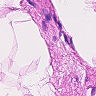
Metastatic tissue present: no